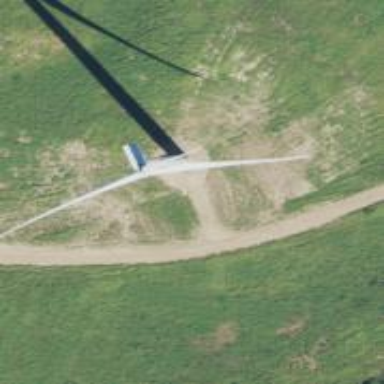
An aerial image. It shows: Wind generator powered by horizontal axis wind turbine.